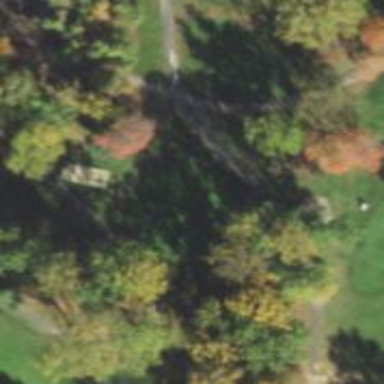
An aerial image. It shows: Service road used as golf cart path.